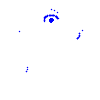
Particle: pion